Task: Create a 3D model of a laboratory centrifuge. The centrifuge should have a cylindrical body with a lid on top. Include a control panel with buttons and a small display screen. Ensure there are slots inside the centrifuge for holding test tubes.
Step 510:
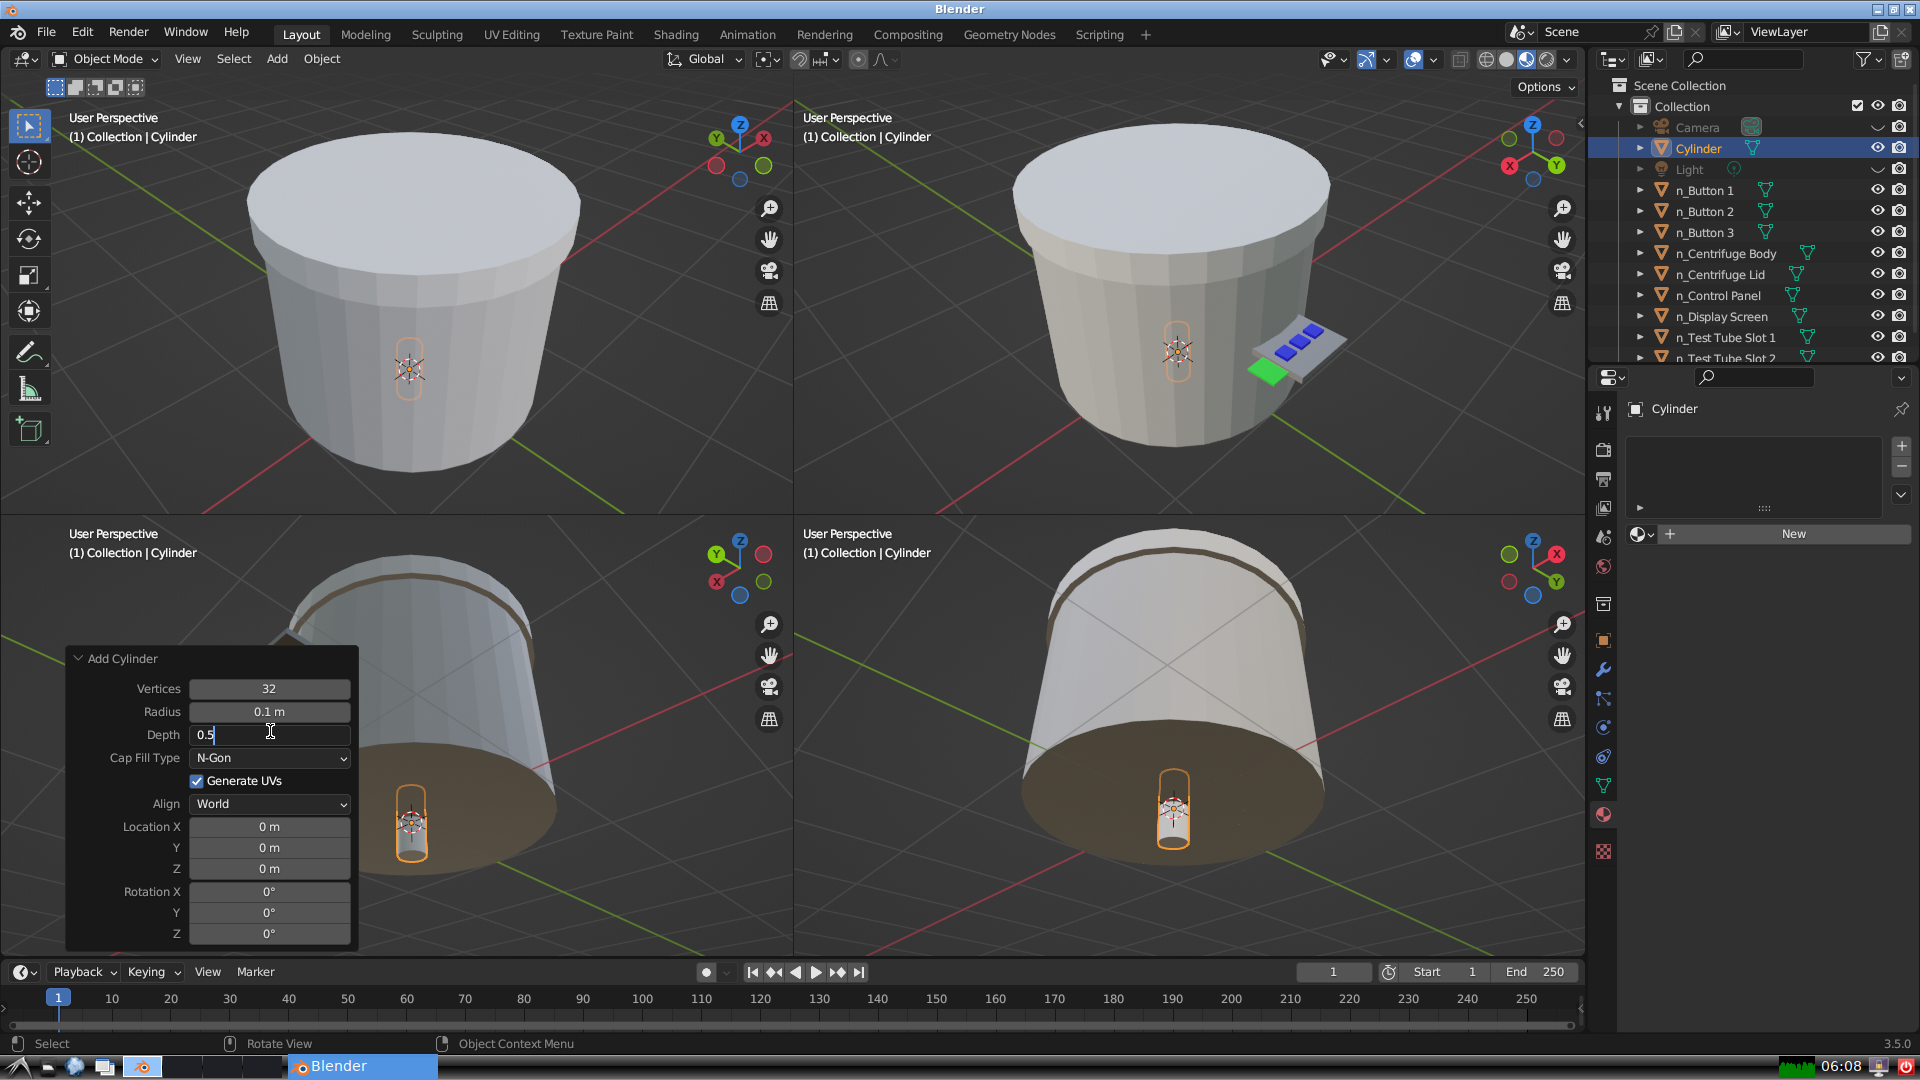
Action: {"key_press": ['Return']}